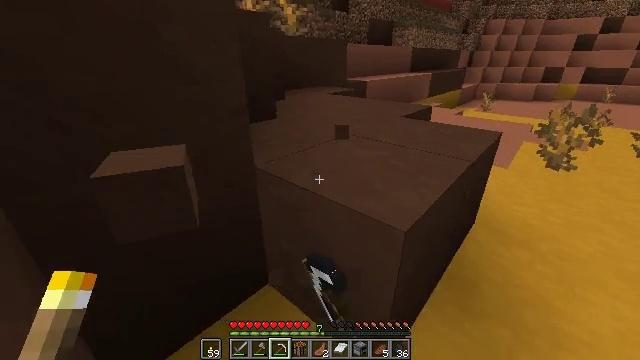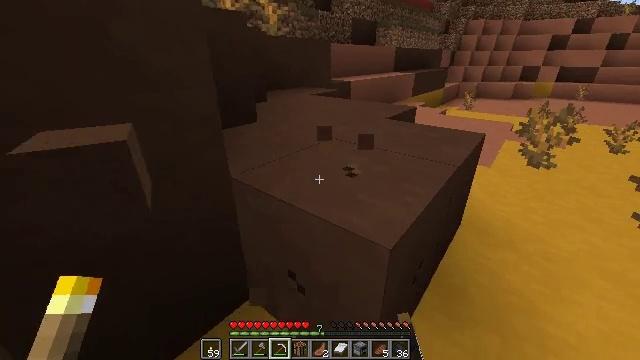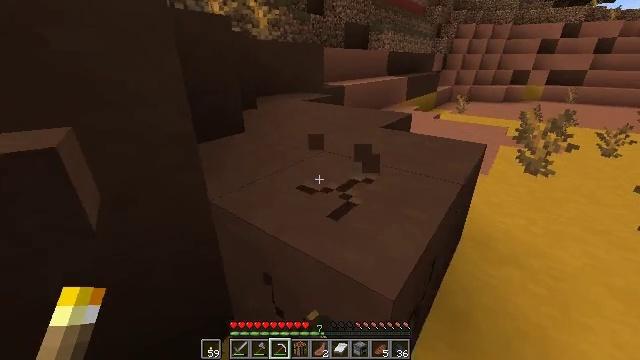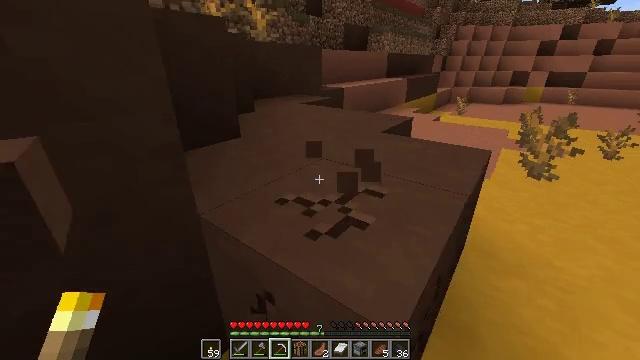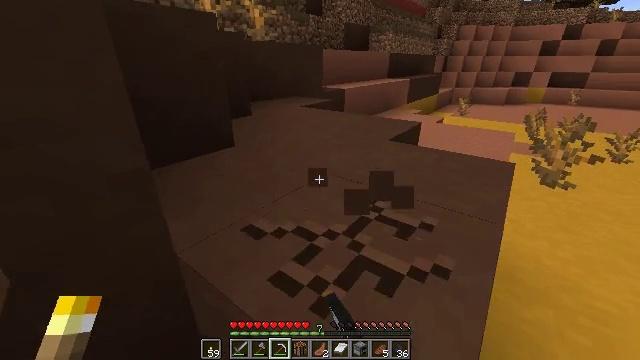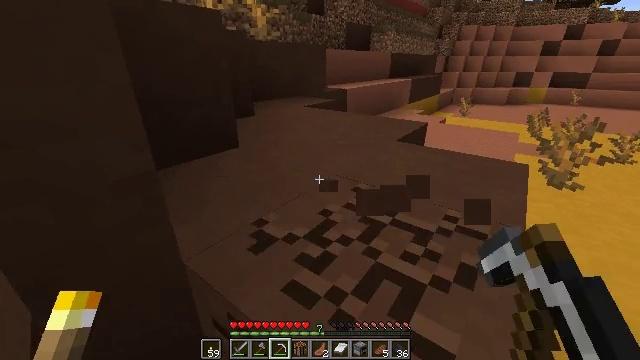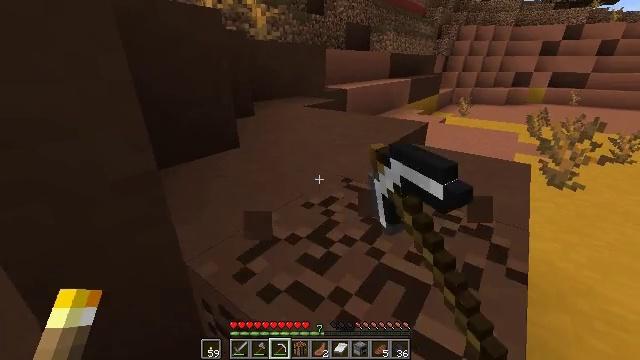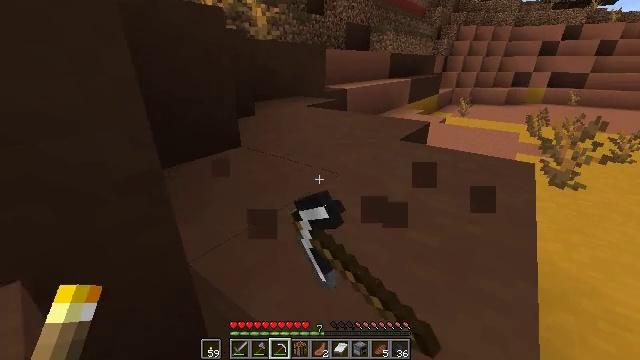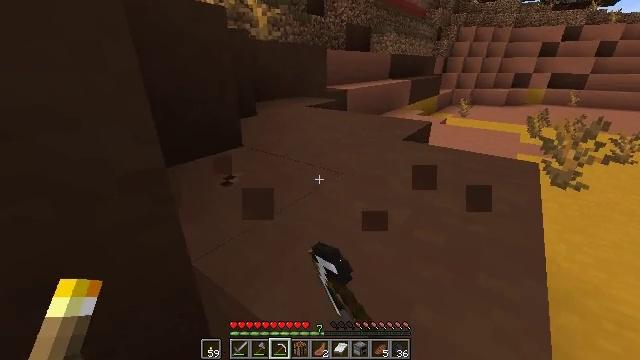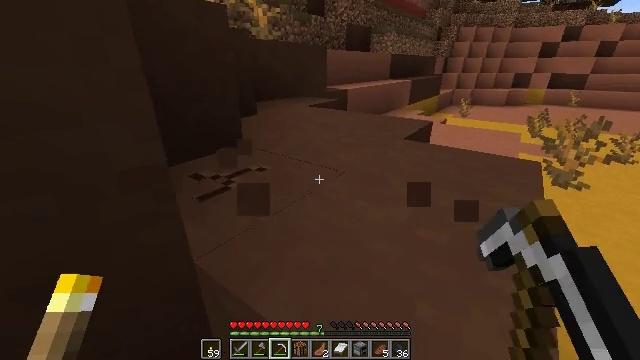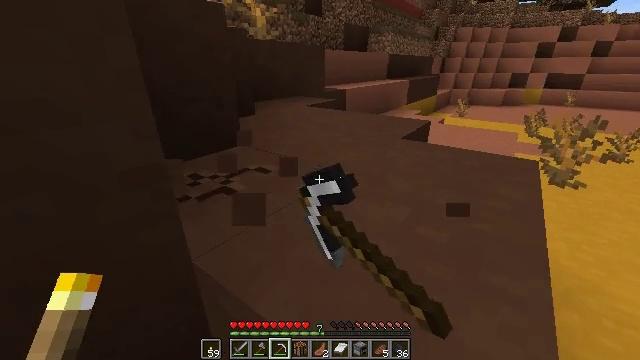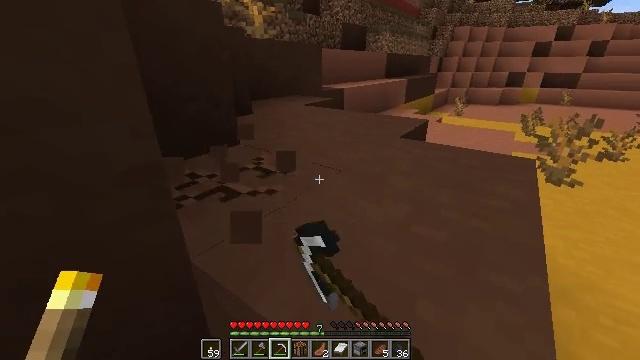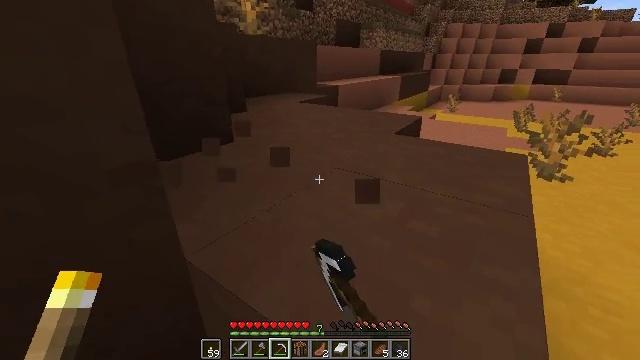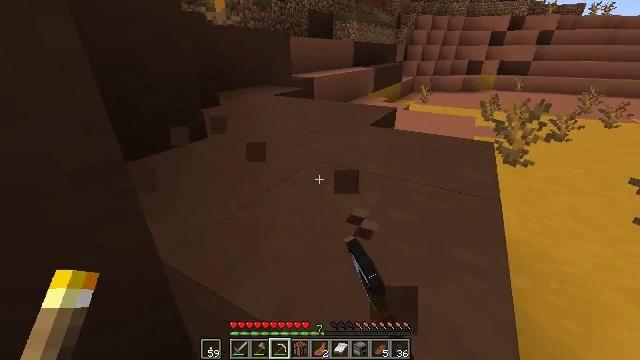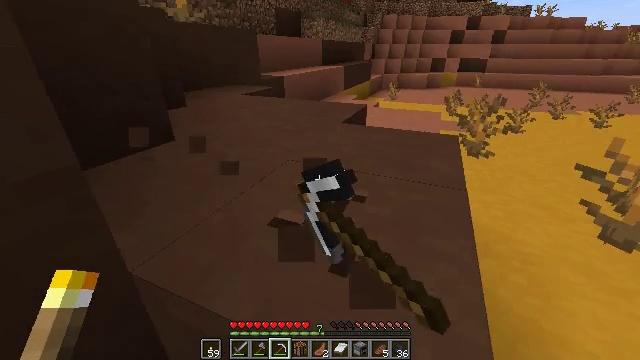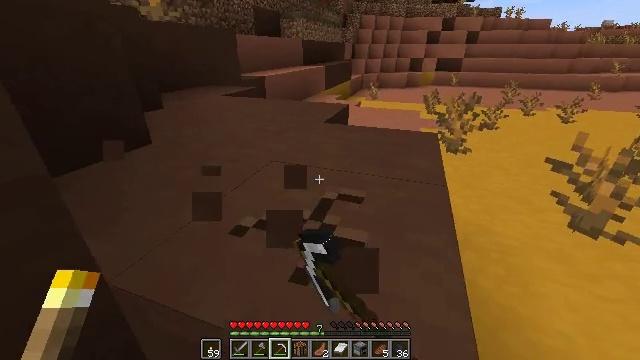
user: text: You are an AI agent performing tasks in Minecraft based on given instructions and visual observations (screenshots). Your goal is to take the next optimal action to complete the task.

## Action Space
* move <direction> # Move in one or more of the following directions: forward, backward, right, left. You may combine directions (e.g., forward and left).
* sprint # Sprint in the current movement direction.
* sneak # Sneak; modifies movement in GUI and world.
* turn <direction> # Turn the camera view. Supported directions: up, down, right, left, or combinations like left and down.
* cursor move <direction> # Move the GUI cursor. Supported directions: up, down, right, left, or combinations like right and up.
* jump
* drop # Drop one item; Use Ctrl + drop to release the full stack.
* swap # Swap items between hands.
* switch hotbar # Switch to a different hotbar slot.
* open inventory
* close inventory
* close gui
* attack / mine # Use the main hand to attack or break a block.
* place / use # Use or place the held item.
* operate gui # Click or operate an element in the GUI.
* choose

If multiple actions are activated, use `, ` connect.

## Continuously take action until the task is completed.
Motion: motion action
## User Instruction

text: Break the brown terracotta for materials.
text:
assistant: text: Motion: move forward, turn right, attack / mine
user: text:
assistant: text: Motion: move forward, turn right, attack / mine
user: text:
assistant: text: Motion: move forward, attack / mine
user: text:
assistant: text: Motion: move forward, attack / mine
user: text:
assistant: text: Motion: attack / mine
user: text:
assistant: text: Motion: attack / mine
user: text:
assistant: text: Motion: attack / mine
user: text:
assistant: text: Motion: attack / mine
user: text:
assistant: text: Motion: attack / mine
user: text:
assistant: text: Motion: attack / mine
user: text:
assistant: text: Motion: attack / mine
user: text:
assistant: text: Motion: turn right, attack / mine
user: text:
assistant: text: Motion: turn right and down, attack / mine
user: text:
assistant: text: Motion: turn right, attack / mine
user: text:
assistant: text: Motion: turn right, attack / mine
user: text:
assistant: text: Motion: move forward, turn right, attack / mine
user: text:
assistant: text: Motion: move forward, attack / mine
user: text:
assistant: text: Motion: move forward, attack / mine
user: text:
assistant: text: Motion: move forward, attack / mine
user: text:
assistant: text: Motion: move forward, attack / mine
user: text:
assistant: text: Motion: move forward, attack / mine
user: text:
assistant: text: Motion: move forward, attack / mine
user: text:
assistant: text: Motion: move forward, attack / mine
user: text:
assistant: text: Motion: turn right, attack / mine
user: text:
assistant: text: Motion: turn right, attack / mine
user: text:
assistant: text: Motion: turn right, attack / mine
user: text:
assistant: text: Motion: attack / mine
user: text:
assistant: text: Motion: attack / mine
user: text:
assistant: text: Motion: attack / mine
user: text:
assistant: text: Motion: attack / mine